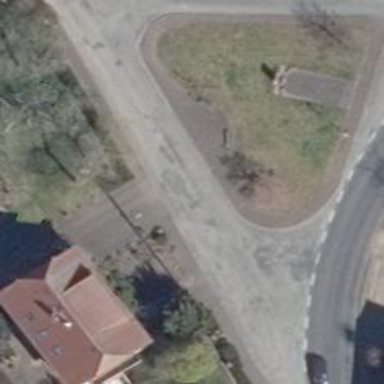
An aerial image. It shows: Residential road with sidewalks on both sides.